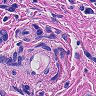
Metastatic tissue present: yes